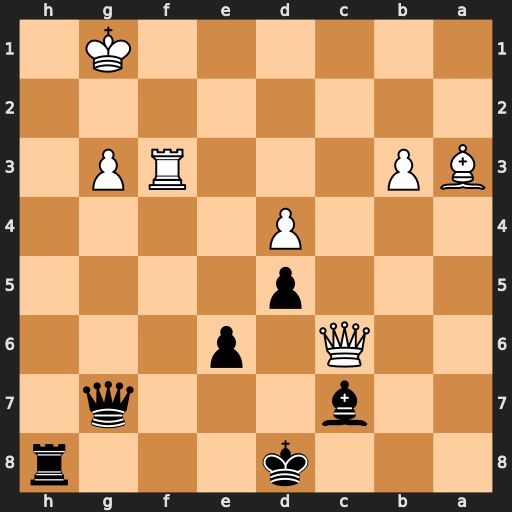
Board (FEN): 3k3r/2b3q1/2Q1p3/3p4/3P4/BP3RP1/8/6K1
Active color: b
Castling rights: -
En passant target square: -
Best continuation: Qxd4+ Kg2 Qd2+ Rf2 Rh2+ Kxh2 Qxf2+